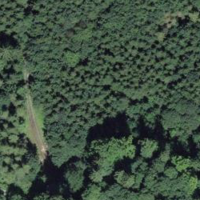
EUNIS habitat code: 43
Species observed at this site:
Pimpinella major